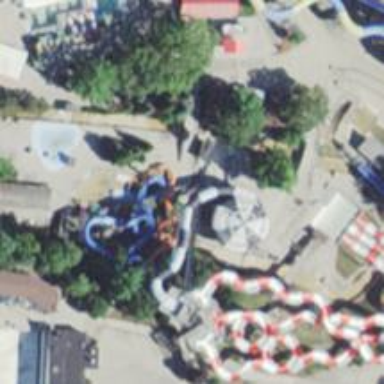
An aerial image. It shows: Water slide attraction.